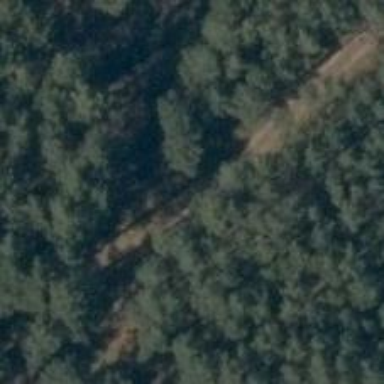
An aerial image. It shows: Track with grade3 tracktype.